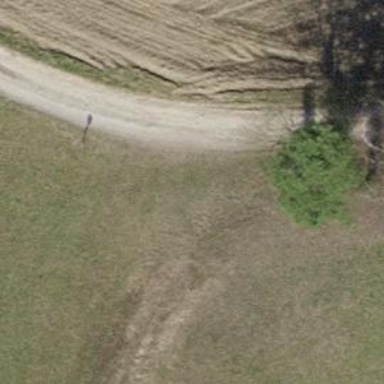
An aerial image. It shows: Track with pebblestone surface. The track type is grade2.